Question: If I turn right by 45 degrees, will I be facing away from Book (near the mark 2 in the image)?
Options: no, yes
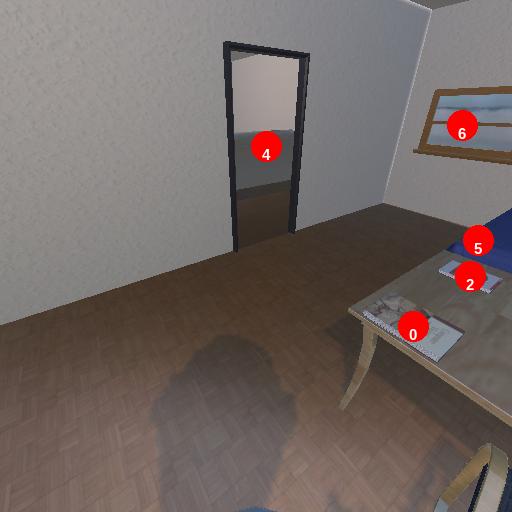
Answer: no